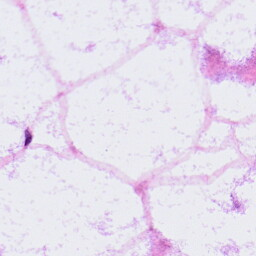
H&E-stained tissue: LymphNode